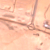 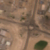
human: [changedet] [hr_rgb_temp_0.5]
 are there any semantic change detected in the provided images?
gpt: The desert area is further urbanized.